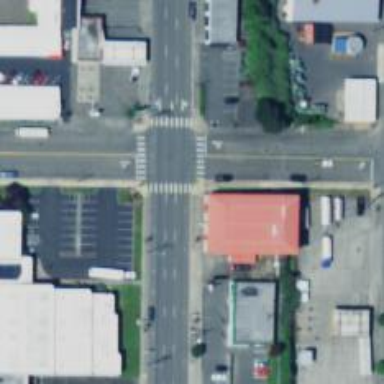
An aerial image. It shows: Marked crossing on the road.